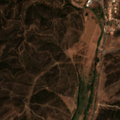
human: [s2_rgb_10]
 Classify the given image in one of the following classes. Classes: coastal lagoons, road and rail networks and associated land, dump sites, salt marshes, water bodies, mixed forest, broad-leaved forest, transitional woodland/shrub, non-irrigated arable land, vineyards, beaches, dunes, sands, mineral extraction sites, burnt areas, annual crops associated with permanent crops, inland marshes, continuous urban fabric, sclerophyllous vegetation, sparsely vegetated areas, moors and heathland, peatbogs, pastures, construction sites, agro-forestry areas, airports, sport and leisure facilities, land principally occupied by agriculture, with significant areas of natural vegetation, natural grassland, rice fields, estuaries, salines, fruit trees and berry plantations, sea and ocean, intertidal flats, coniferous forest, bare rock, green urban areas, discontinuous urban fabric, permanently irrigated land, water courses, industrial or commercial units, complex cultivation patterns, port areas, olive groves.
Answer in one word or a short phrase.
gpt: permanently irrigated land, fruit trees and berry plantations, complex cultivation patterns, land principally occupied by agriculture, with significant areas of natural vegetation, broad-leaved forest, mixed forest